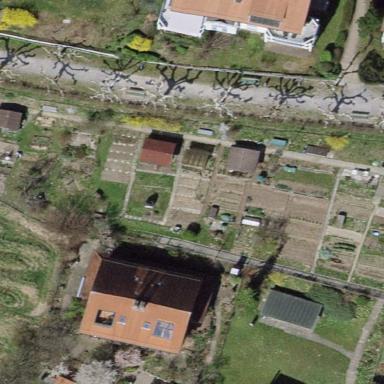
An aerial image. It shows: Area designated for allotments.